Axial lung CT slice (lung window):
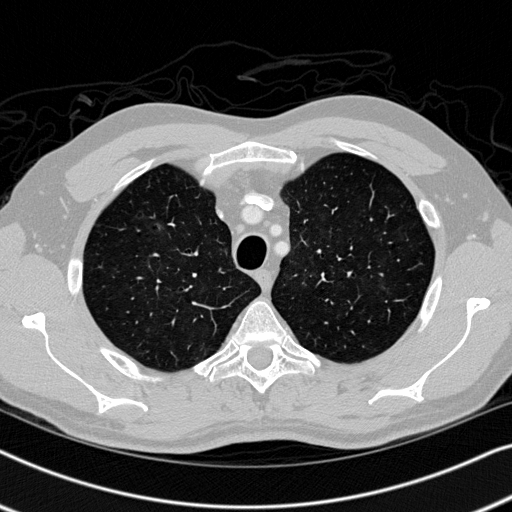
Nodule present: no